Interaction volume radius: 5 \u00c5
Interaction volume height: 30 \u00c5
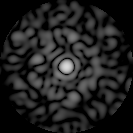
Disorder parameter: 0.8436